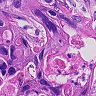
Metastatic tissue present: yes